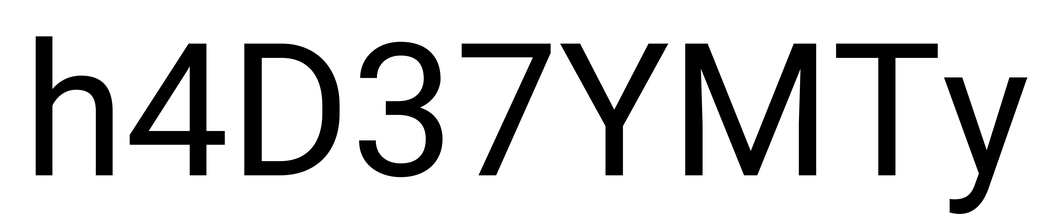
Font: Roboto_Regular